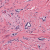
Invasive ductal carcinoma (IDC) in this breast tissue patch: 1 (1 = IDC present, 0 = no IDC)